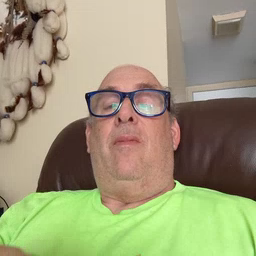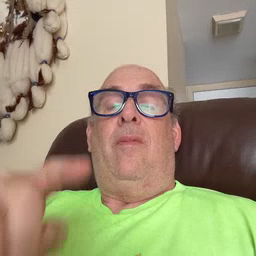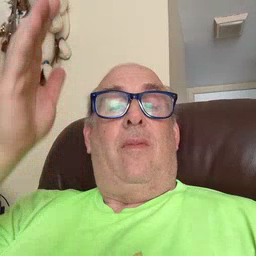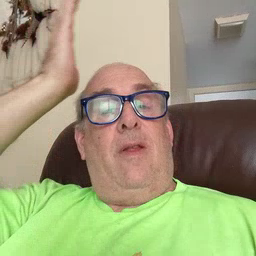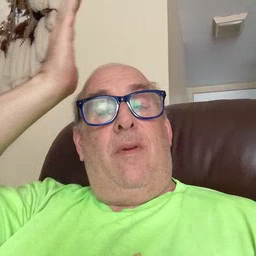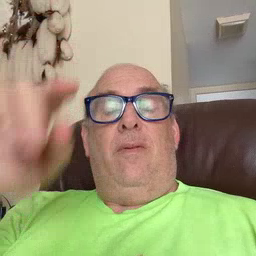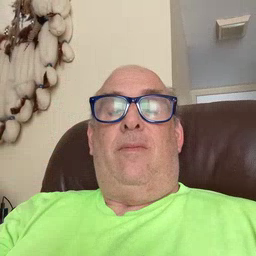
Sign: garbage